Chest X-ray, PA view. Patient: 77 years old, sex F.
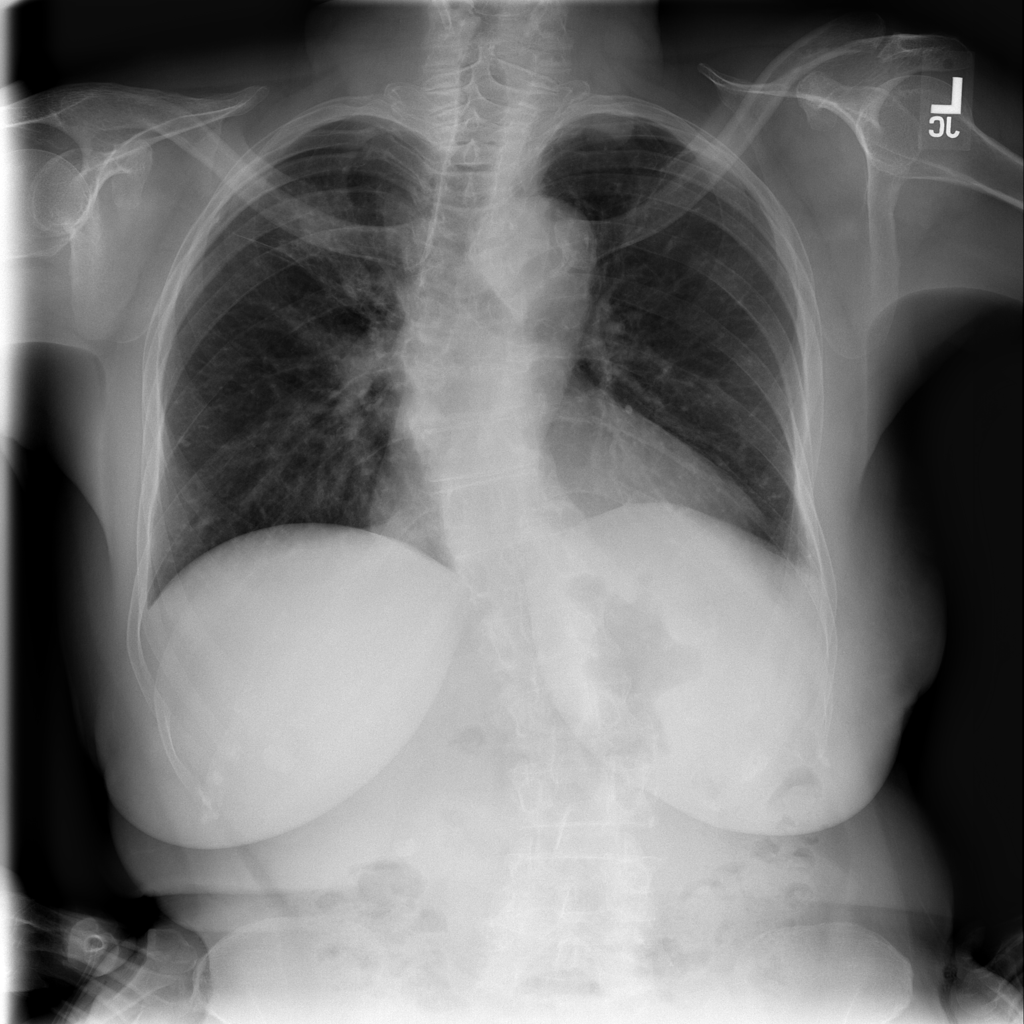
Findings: Infiltration